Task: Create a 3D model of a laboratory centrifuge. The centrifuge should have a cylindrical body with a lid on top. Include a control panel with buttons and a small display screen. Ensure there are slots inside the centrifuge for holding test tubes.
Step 76:
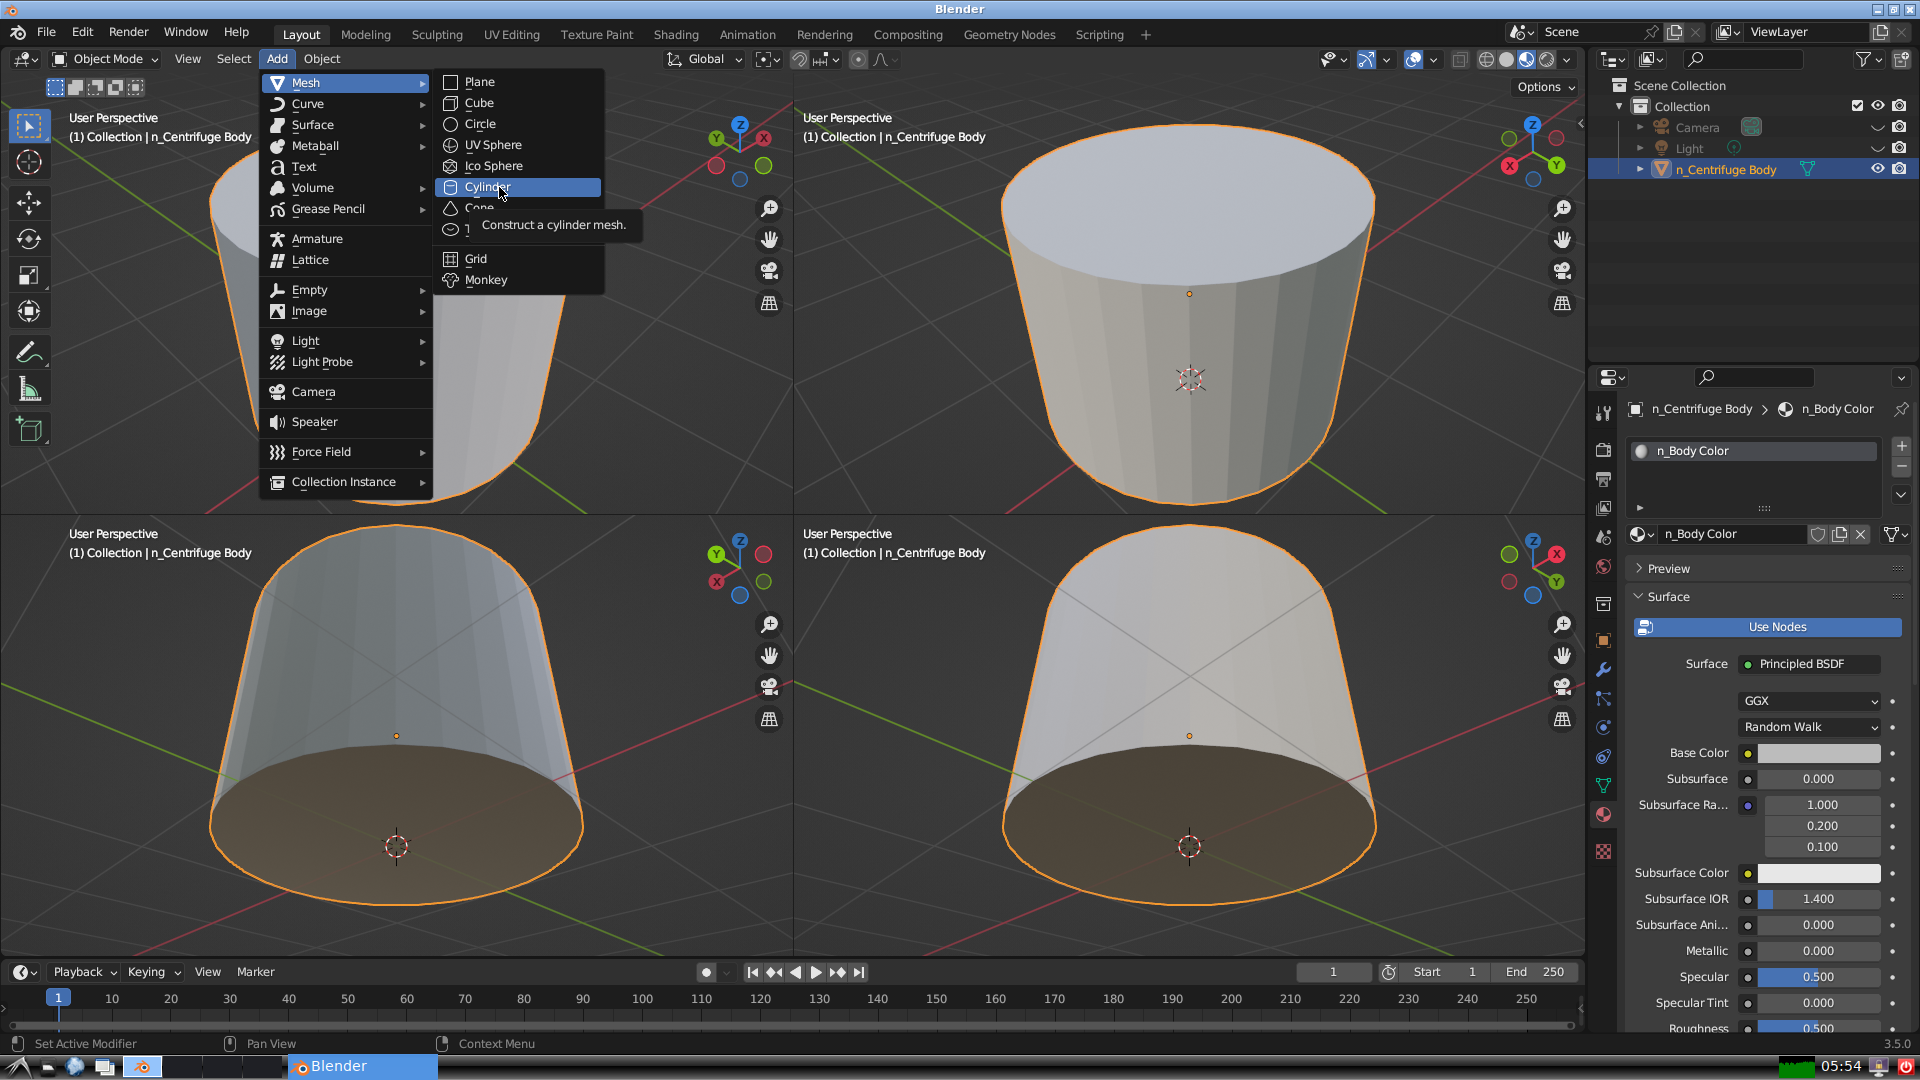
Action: click: no